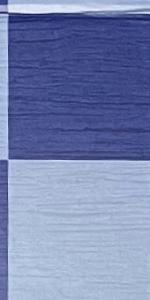
Label: Empty